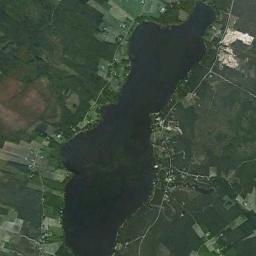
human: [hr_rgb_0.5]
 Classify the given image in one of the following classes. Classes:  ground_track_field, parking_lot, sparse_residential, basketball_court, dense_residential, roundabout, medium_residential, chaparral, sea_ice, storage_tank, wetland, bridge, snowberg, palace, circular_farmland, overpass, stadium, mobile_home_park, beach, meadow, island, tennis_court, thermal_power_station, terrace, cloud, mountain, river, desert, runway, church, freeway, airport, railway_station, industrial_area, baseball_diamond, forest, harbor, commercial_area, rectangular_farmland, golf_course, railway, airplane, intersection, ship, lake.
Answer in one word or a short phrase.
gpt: lake